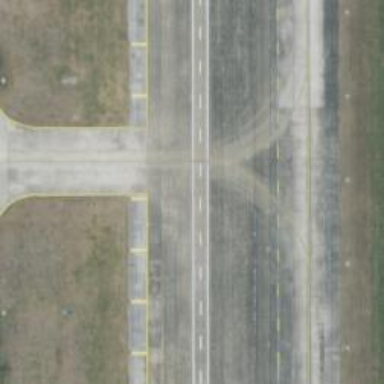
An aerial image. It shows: Image of taxiway at airport.